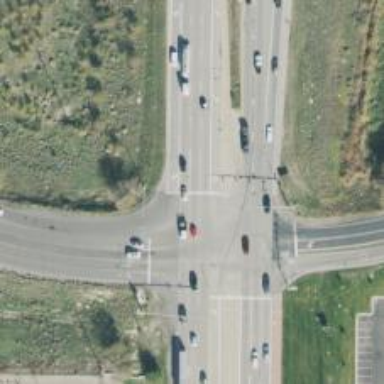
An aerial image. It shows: Trunk highway passing through diverging diamond interchange.